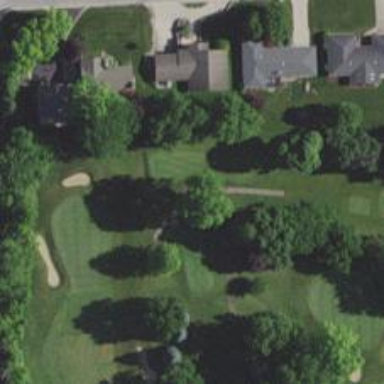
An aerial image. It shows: Service road designated as golf cart path.